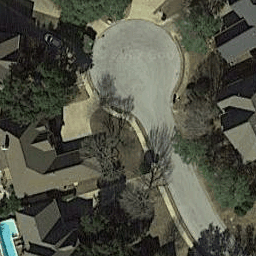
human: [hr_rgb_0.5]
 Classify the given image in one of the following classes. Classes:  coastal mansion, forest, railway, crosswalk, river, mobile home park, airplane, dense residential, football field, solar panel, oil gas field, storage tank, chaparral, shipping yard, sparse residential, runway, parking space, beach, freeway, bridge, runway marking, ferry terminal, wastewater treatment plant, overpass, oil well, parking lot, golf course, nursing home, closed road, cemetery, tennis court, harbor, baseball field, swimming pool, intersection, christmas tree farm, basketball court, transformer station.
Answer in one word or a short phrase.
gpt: closed road